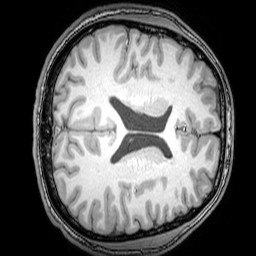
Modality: T1w
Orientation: axial
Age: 22
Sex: male
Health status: healthy
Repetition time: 0.081 s
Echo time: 0.037 s